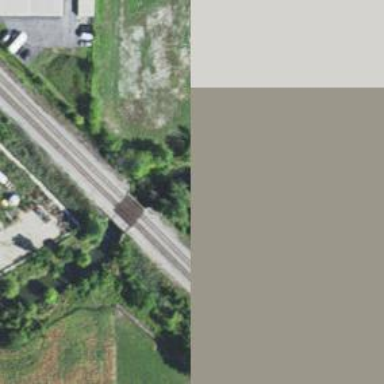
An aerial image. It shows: Railway bridge.